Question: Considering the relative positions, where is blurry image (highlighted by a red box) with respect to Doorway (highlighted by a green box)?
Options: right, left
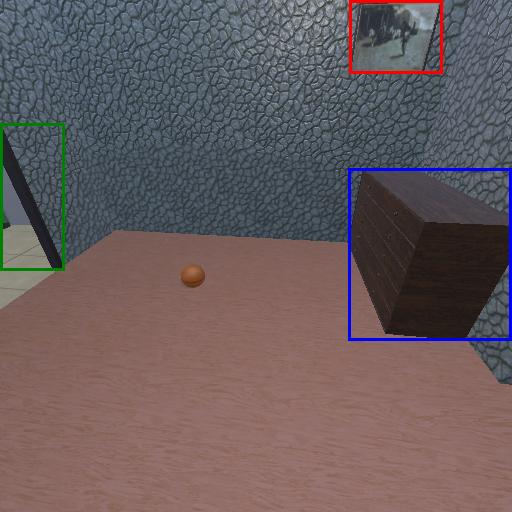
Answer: right